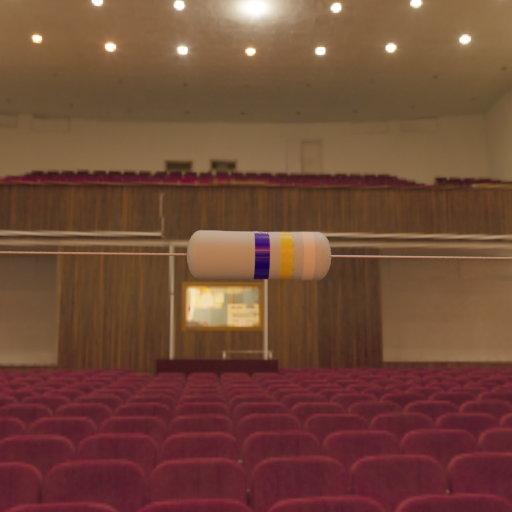
Resistor colour bands (in order): blue, yellow, white